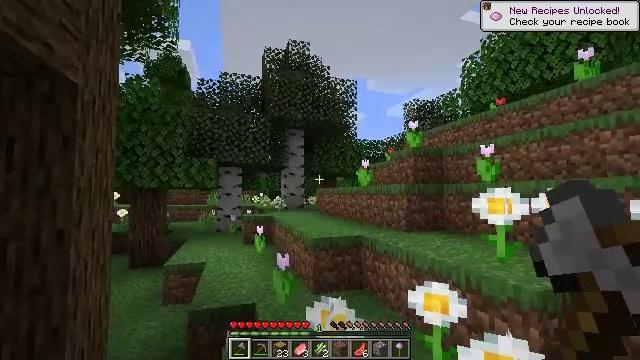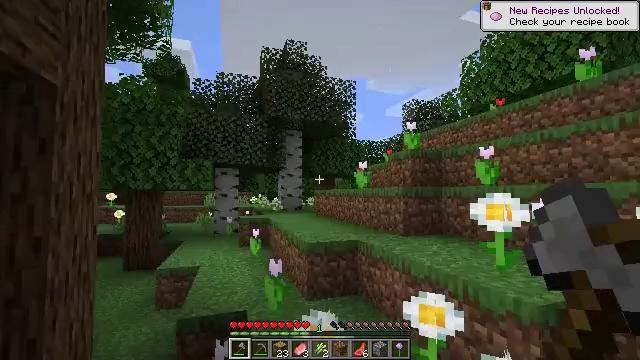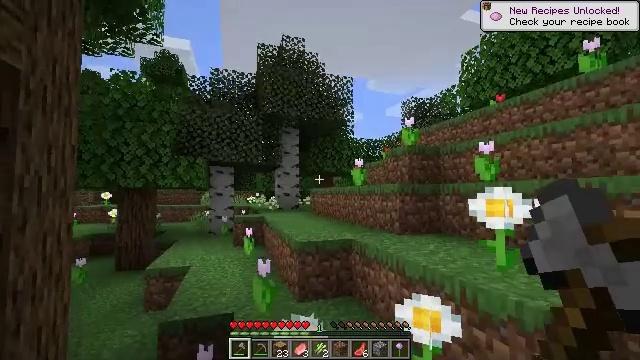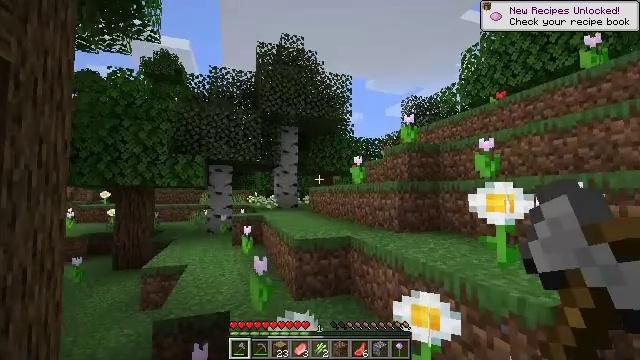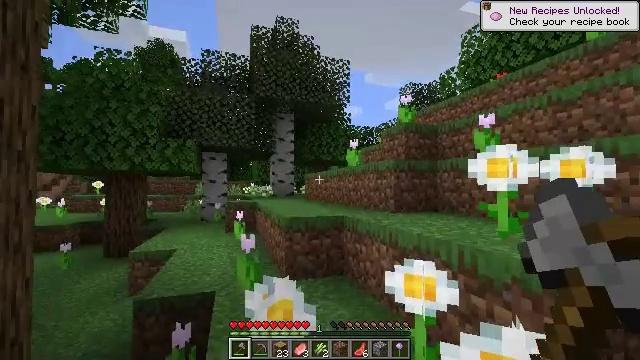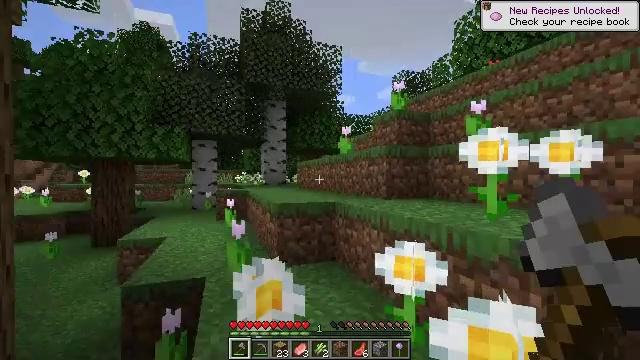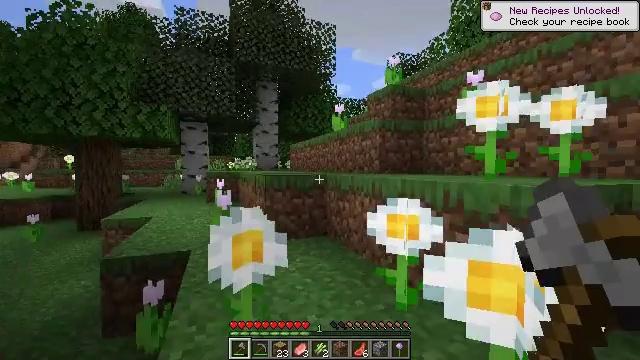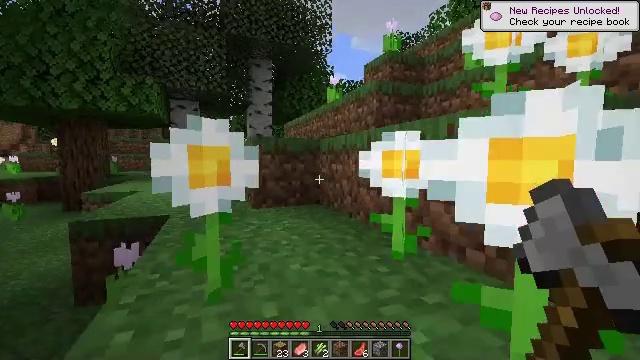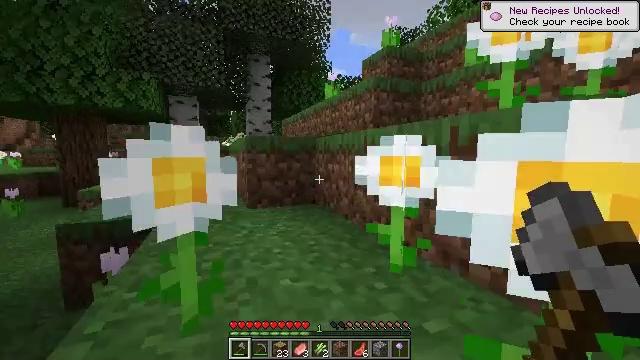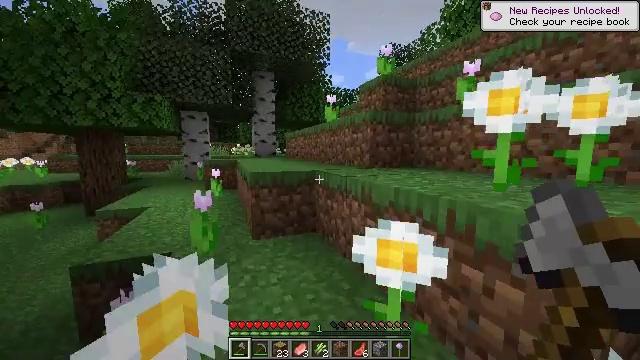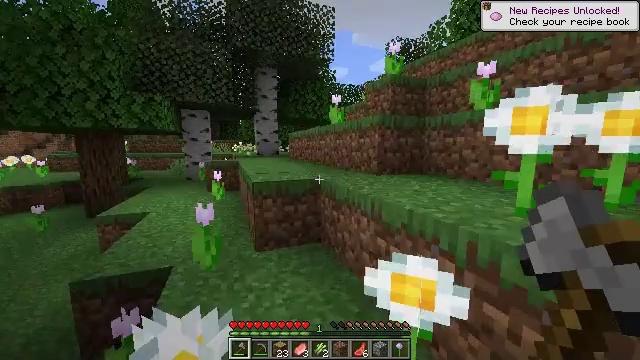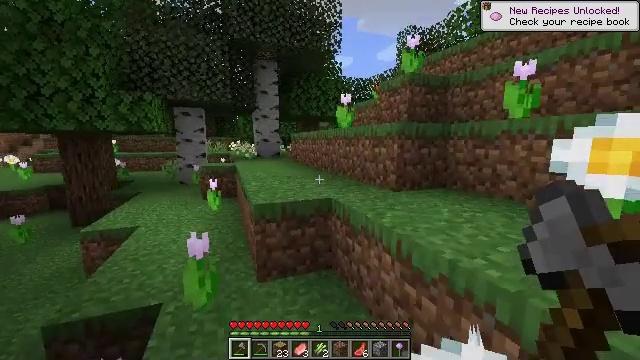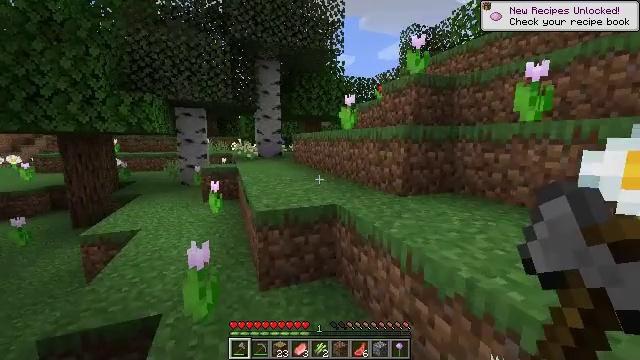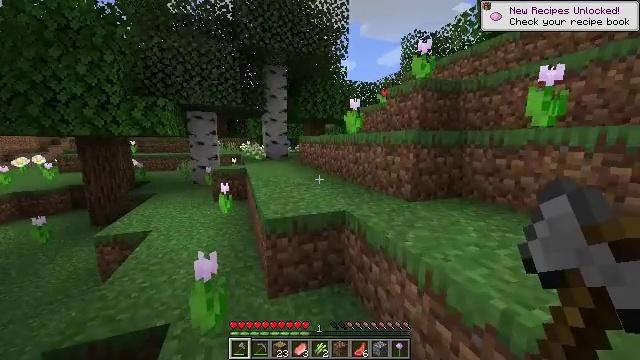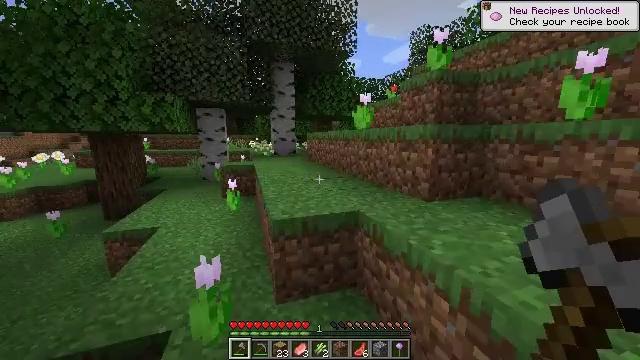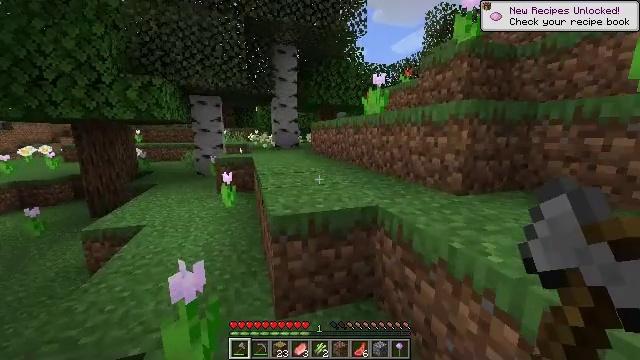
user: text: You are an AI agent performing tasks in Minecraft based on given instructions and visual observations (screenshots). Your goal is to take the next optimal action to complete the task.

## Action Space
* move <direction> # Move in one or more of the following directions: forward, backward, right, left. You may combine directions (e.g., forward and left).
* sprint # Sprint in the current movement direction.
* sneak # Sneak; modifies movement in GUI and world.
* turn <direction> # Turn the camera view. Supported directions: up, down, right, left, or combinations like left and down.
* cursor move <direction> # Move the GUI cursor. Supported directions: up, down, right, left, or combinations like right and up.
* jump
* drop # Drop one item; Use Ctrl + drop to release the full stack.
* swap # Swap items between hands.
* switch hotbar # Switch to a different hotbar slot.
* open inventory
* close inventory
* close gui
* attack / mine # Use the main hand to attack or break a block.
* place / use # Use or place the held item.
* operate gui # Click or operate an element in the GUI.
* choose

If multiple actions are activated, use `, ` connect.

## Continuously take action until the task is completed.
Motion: motion action
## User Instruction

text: Interact with the crafting table to create magenta dye.
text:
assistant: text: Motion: move forward, jump
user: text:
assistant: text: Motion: move forward, jump
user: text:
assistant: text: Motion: move forward, jump
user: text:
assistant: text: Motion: move forward, turn down, jump
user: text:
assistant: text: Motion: move forward, turn right and down, jump
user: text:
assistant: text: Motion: move forward, turn right and down, jump
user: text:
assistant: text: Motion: move forward, sprint, turn down, jump
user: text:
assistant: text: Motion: move forward, sprint, turn down, jump
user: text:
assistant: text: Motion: move forward, sprint, turn down, jump
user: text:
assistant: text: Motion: move forward, sprint, turn down, jump
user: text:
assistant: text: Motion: move forward, sprint, jump
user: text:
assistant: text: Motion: move forward, sprint, jump
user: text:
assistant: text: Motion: move forward, sprint, jump
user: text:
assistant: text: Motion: move forward, sprint, turn left and down, jump
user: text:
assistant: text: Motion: move forward, sprint, jump
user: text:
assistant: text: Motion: move forward, sprint, turn left and down, jump
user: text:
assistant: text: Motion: move forward, sprint, turn left, jump
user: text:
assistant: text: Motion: move forward, sprint, turn left, jump
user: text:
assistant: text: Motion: move forward, sprint, jump
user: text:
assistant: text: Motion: move forward, sprint, jump
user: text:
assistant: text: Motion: move forward, sprint, jump
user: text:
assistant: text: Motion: move forward, sprint, jump
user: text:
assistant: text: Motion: move forward, sprint, jump
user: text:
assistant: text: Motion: move forward, sprint, turn right, jump
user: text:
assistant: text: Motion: move forward, sprint, turn right and up, jump
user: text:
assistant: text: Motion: move forward, turn right and up, jump
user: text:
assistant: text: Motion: move forward, turn right, jump
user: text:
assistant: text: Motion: move forward, turn right
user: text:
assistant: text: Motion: no_op
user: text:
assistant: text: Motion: turn right and down